Interaction volume radius: 5 \u00c5
Interaction volume height: 15 \u00c5
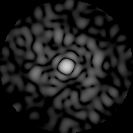
Disorder parameter: 0.7866